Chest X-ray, PA view. Patient: 56 years old, sex F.
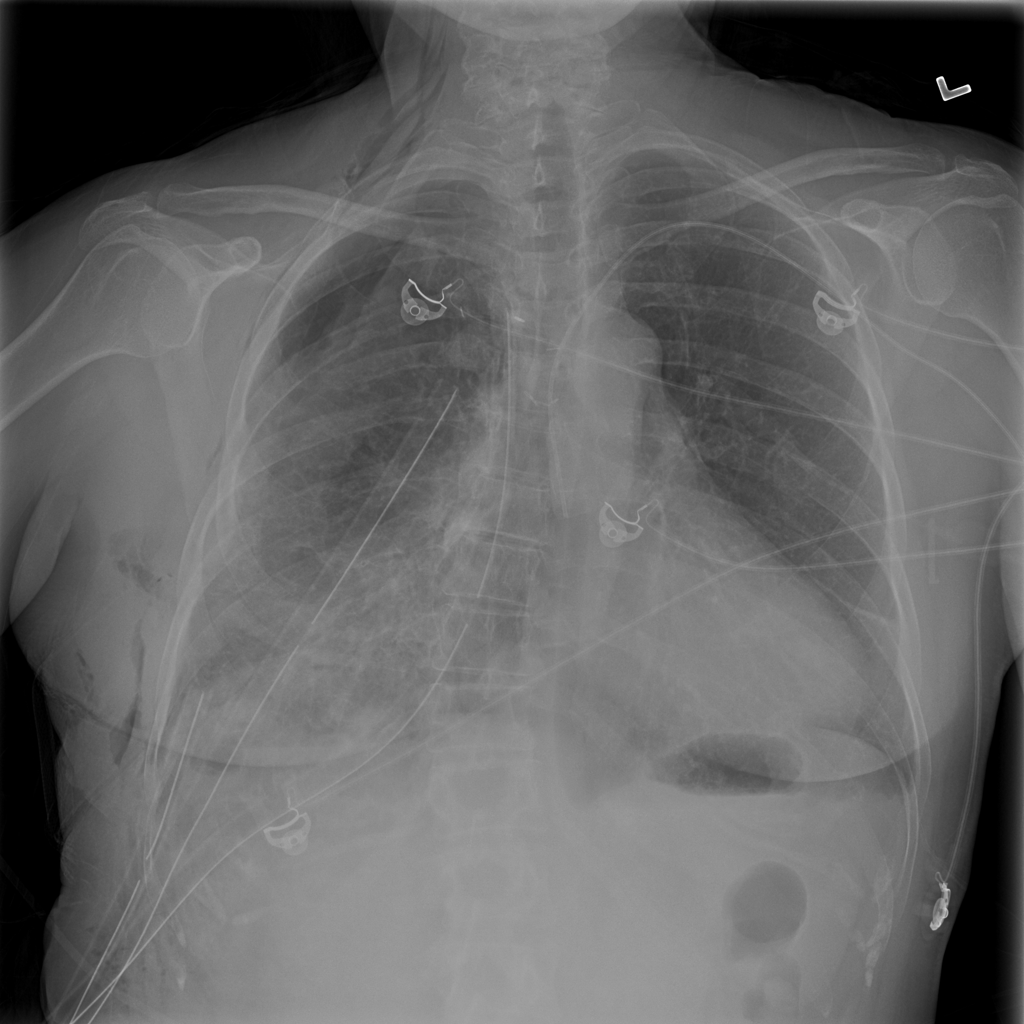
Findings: Atelectasis, Effusion, Infiltration, Pneumothorax